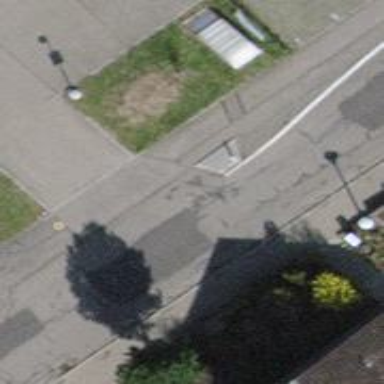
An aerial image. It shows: Traffic calming feature called choker.